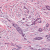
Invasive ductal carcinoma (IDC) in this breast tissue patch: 1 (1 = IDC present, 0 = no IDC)